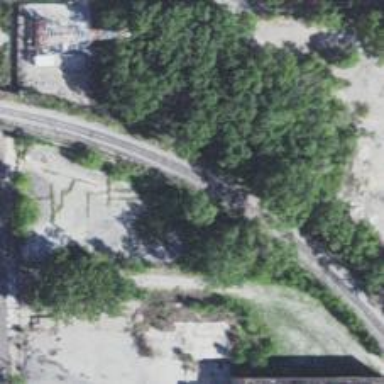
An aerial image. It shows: Abandoned railway.